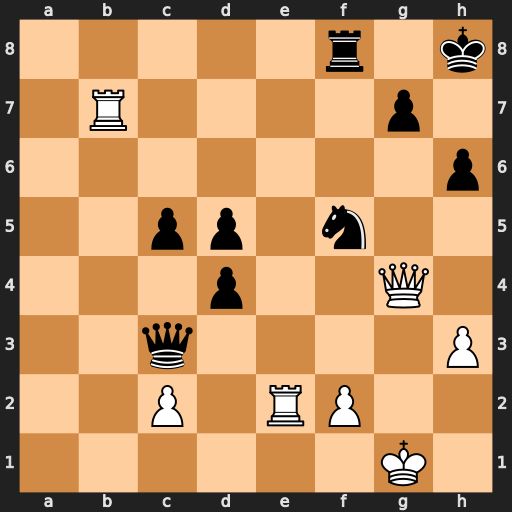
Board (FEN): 5r1k/1R4p1/7p/2pp1n2/3p2Q1/2q4P/2P1RP2/6K1
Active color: w
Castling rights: -
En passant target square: -
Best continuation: Re5 d3 Rxf5 Rg8 cxd3